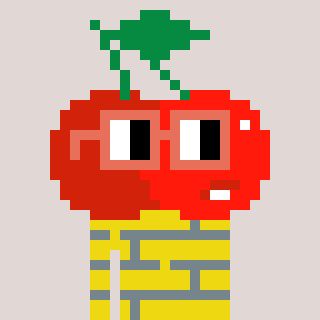
a pixel art character with square orange glasses, a cherry-shaped head and a yellow-colored body on a warm background